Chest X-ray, PA view. Patient: 49 years old, sex F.
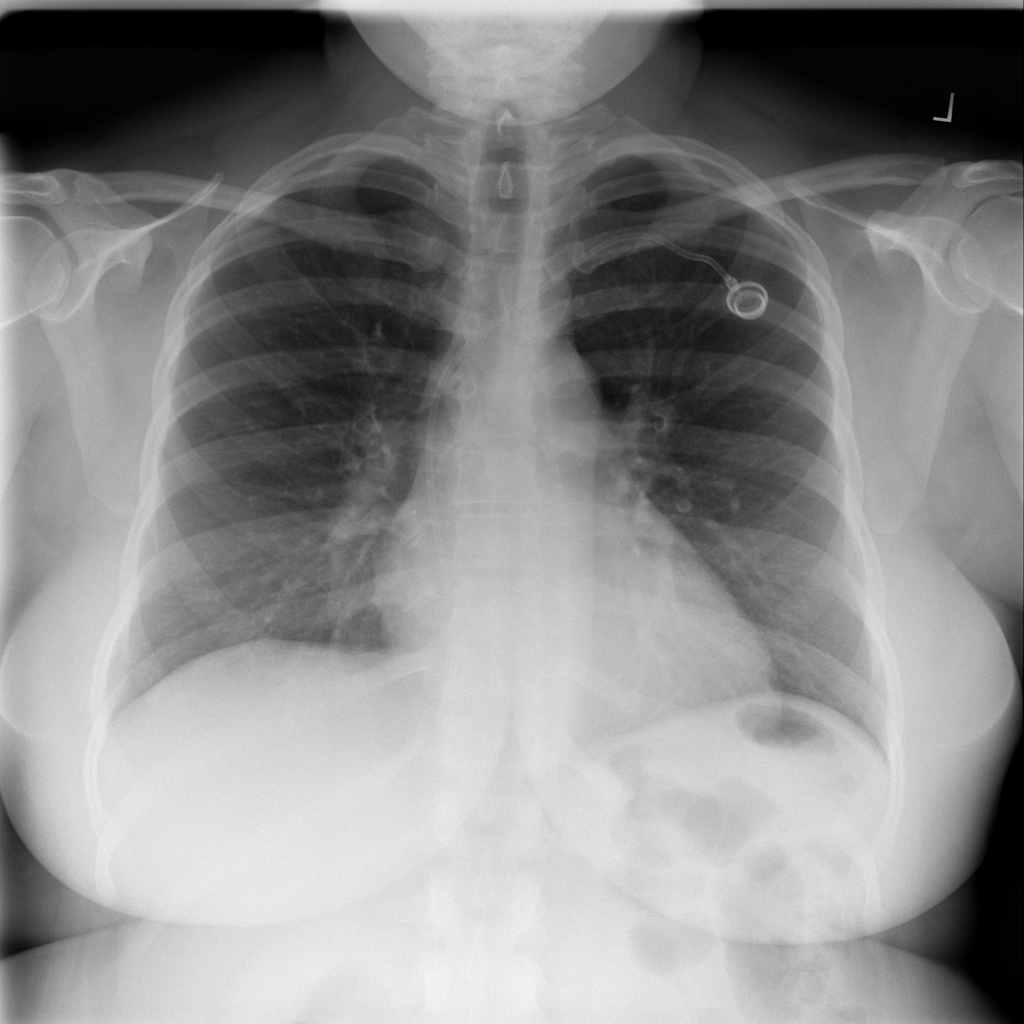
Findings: No Finding